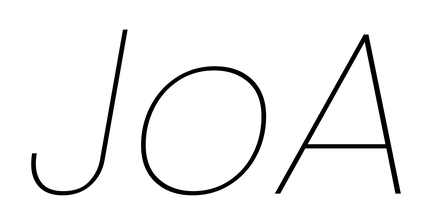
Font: Poppins-ThinItalic